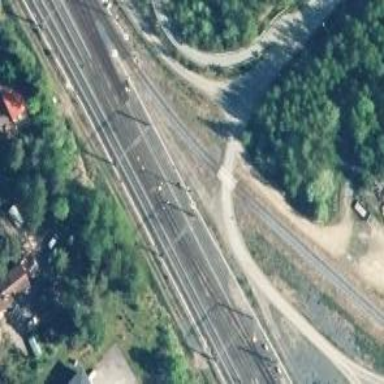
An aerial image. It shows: Level crossing with saltire markings.